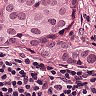
Metastatic tissue present: yes